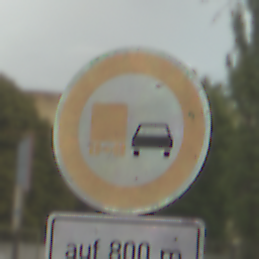
Verkehrszeichen: UeberholverbotKraftfahrzeuge
Zusatzzeichen unten: LaengeEinerStrecke5
Umgebung: Outdoor, Suburban
Tageszeit: MorningAfternoon
Wetter: PartlyCloudy
Licht: Natural
Jahreszeit: NotSpecified
Kontrast: LowContrast